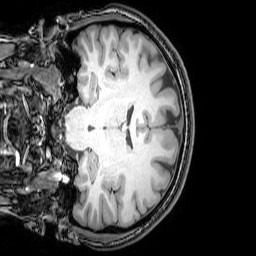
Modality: T1w
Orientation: coronal
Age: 26
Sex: female
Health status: healthy
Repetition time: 0.081 s
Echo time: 0.037 s